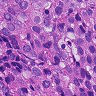
Metastatic tissue present: yes